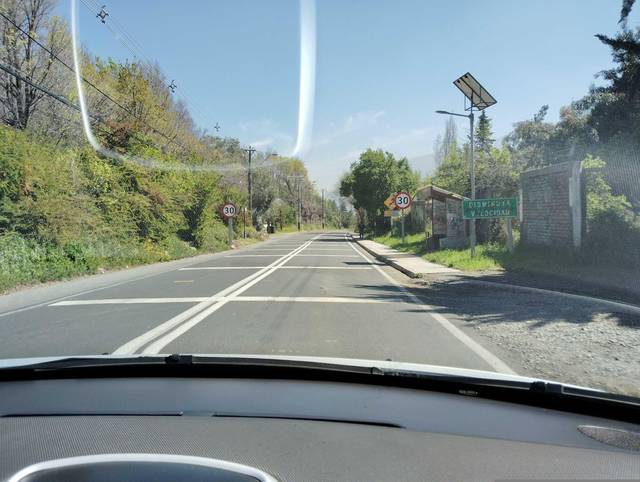
Region: Chile
Coordinates: -33.581, -70.405